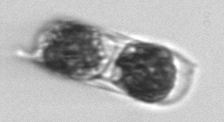
Label: Hemiaulus